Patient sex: M
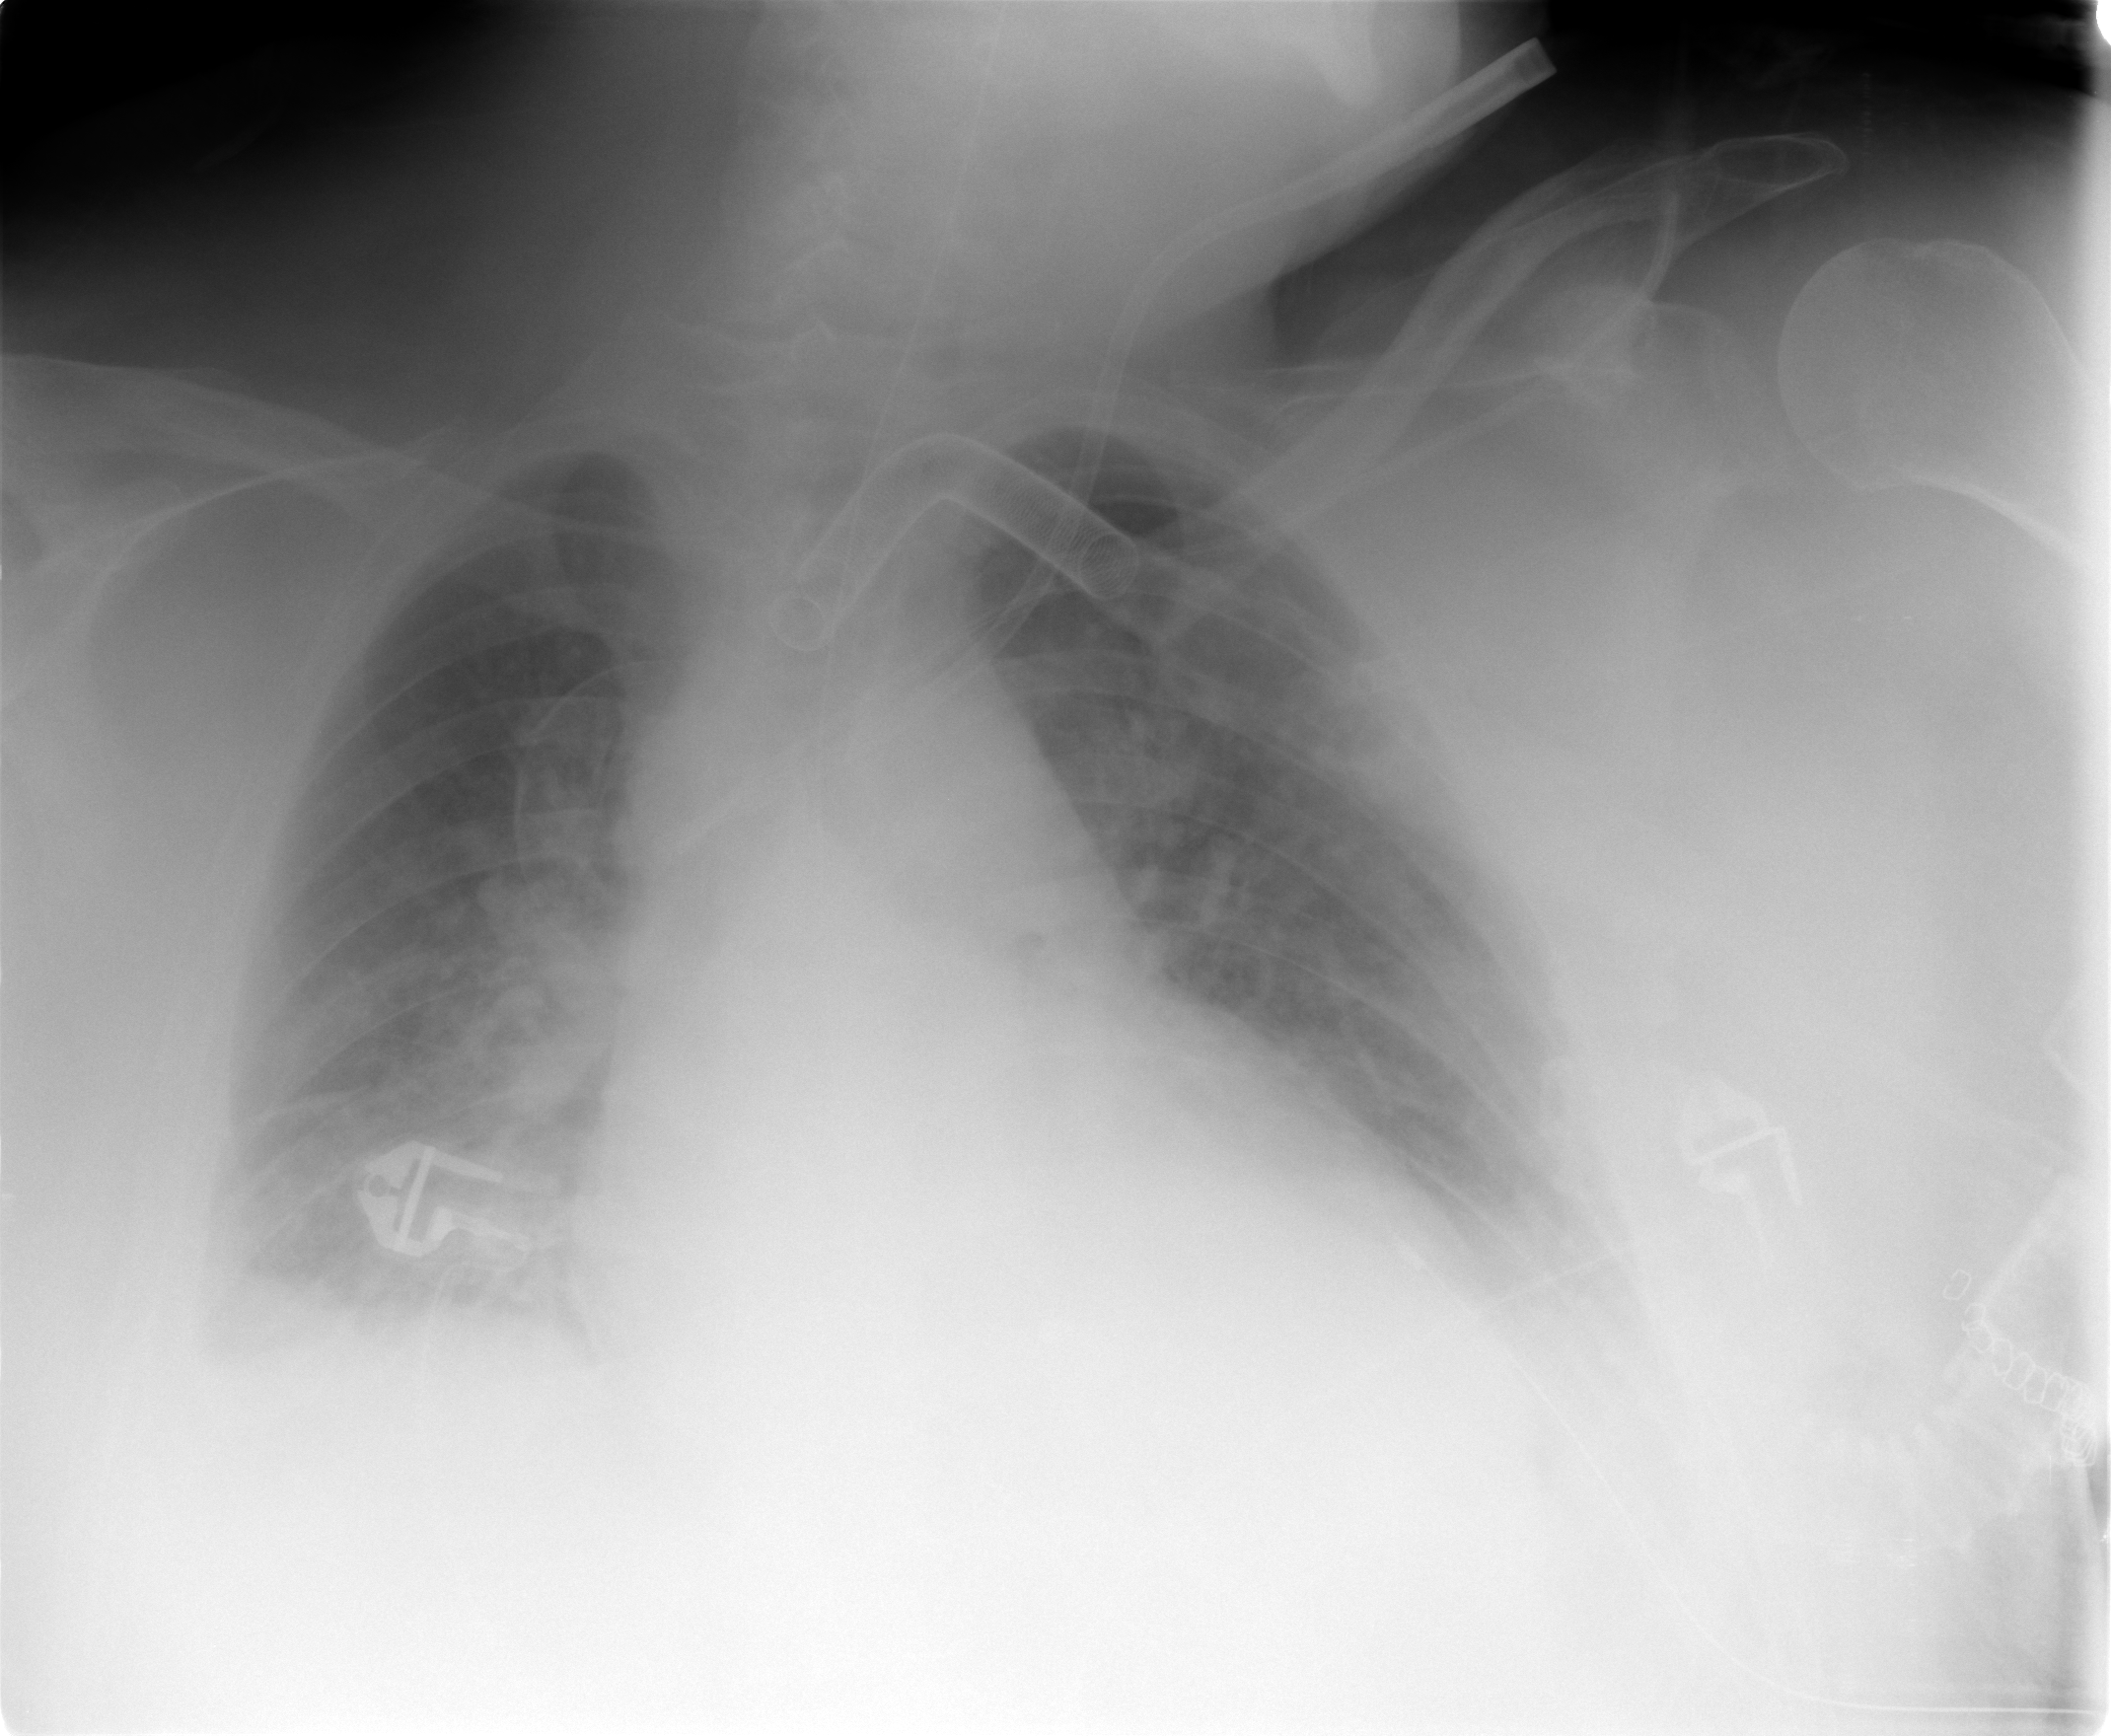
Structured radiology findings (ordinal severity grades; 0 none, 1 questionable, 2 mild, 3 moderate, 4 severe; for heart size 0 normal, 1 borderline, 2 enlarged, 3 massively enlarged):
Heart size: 2
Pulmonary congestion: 2
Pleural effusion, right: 2
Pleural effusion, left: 2
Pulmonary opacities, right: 2
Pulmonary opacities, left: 2
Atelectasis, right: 2
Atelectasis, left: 2